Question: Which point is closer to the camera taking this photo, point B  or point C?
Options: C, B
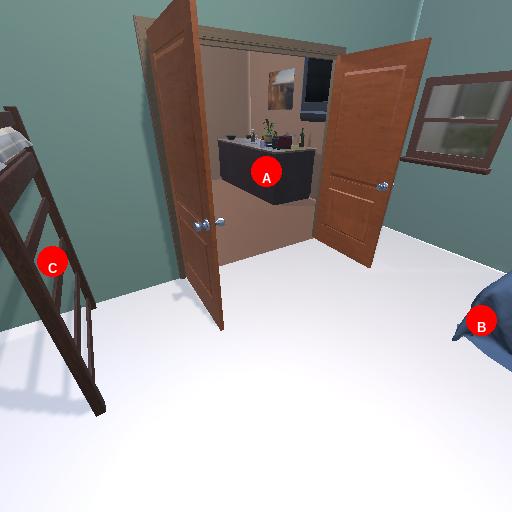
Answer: C